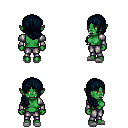
a pixel art fantasy rpg character, female body template, orc, green skin, steel arm armor, metal pants, raven right-swept hairstyle, white slippers, four views (front, back, left, right), 2x2 character sprite sheet, small pixel art, hard edges, no anti-aliasing